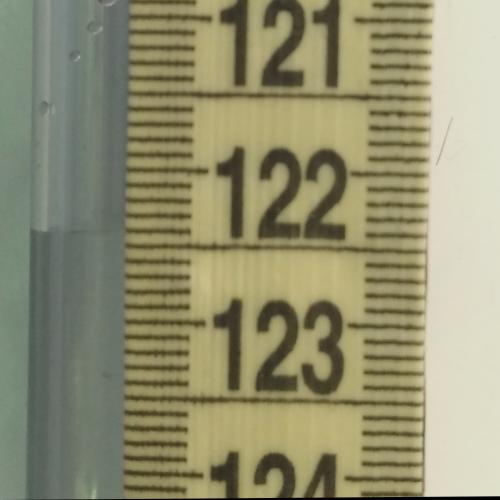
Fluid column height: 122.4 cm